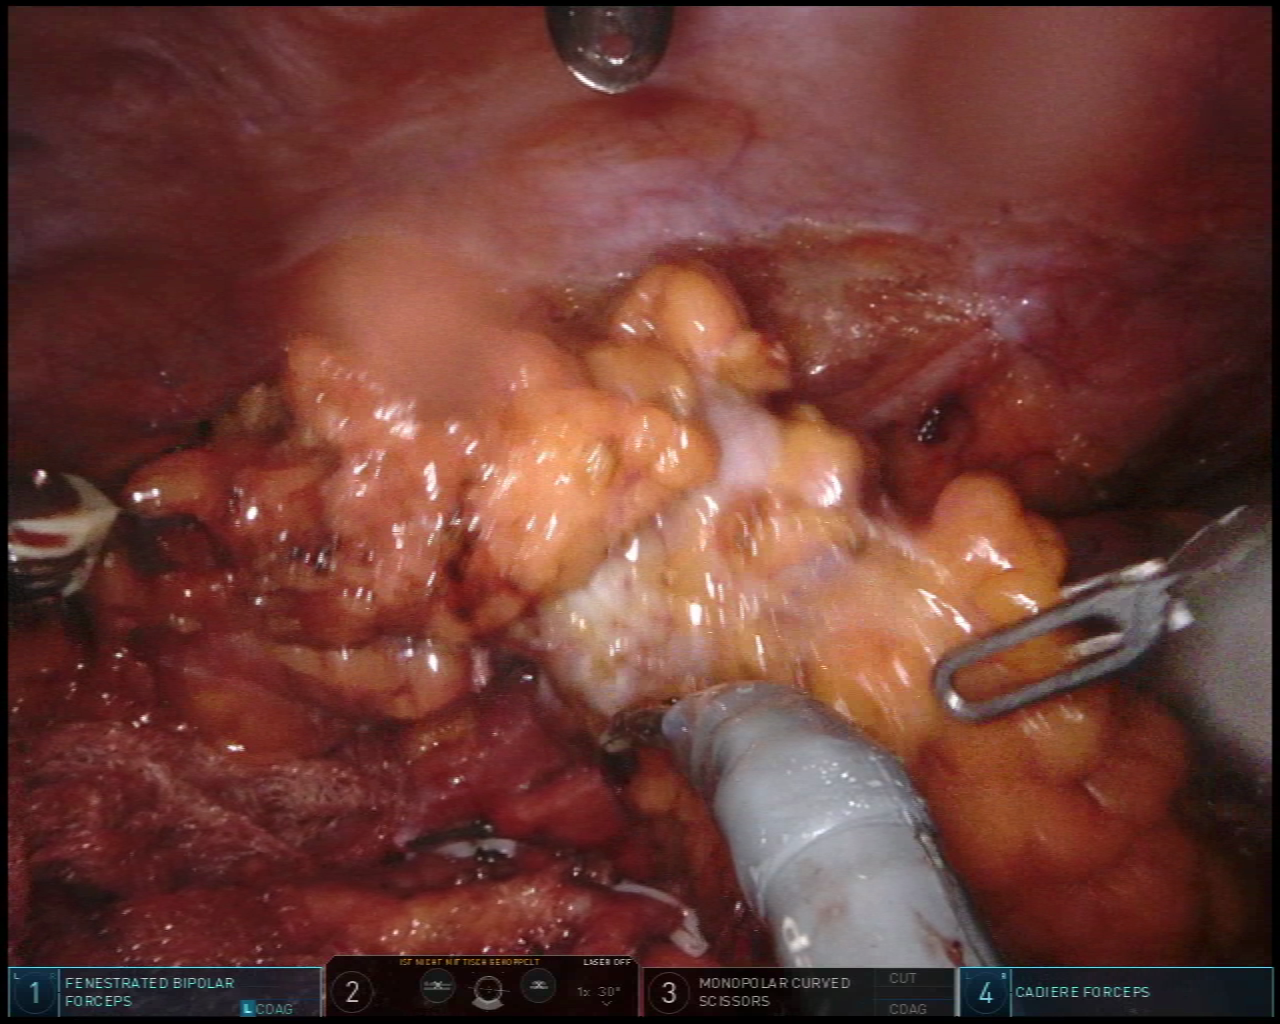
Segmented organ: ureter
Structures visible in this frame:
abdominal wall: yes
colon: no
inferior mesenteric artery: no
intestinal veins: no
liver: no
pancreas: no
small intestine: no
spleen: no
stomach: no
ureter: yes
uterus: no
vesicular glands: no